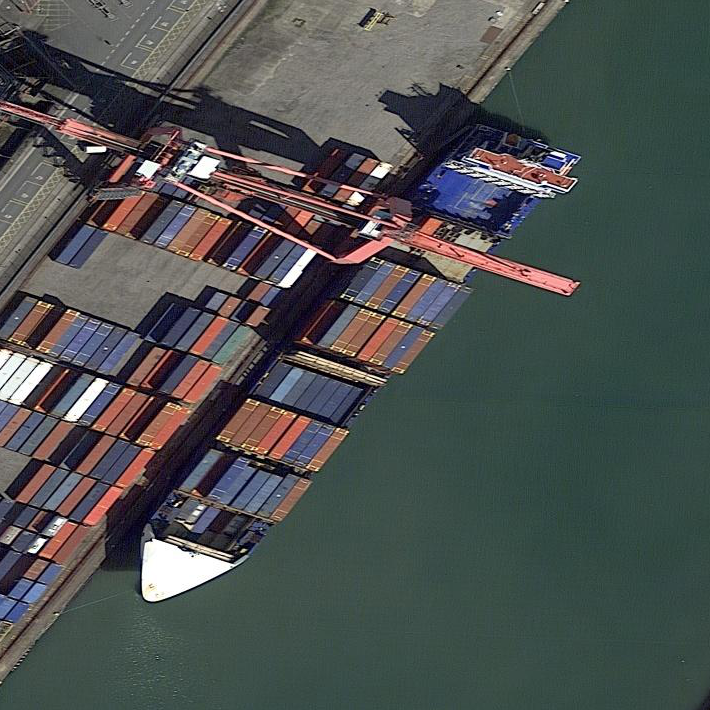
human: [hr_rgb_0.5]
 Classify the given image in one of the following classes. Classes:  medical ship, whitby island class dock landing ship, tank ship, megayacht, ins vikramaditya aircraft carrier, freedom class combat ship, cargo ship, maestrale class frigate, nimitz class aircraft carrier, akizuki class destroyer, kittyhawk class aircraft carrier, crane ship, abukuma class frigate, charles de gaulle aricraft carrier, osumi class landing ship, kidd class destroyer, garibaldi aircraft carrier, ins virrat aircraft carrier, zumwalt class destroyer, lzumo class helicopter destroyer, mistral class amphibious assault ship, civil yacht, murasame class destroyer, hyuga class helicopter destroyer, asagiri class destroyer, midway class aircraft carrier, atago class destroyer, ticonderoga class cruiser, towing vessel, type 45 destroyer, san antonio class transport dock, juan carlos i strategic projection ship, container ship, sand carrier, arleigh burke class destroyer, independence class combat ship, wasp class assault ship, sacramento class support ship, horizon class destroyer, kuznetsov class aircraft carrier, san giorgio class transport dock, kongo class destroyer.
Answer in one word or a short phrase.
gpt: Container ship